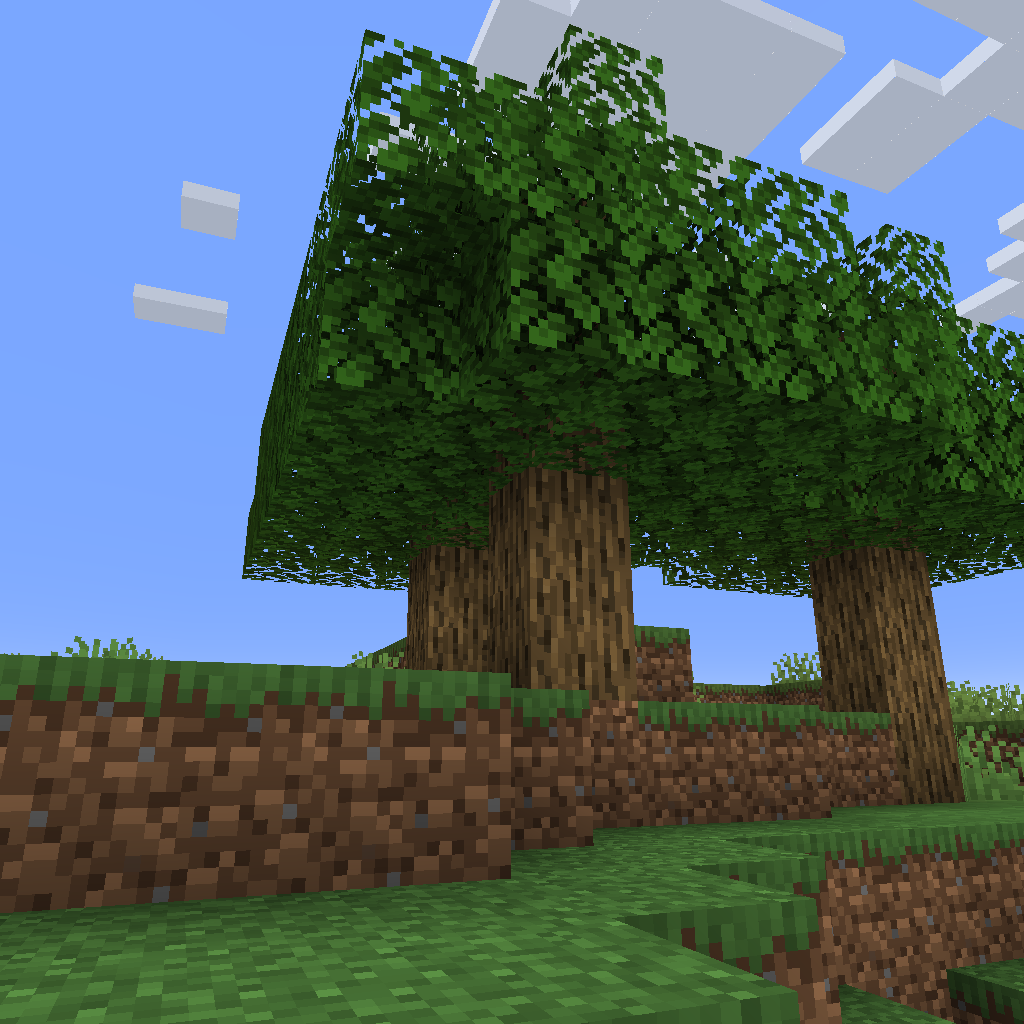
oak trees